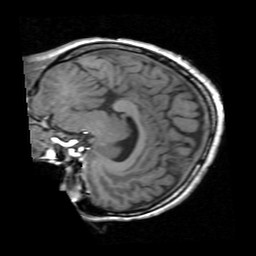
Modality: T1w
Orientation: sagittal
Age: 40
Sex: female